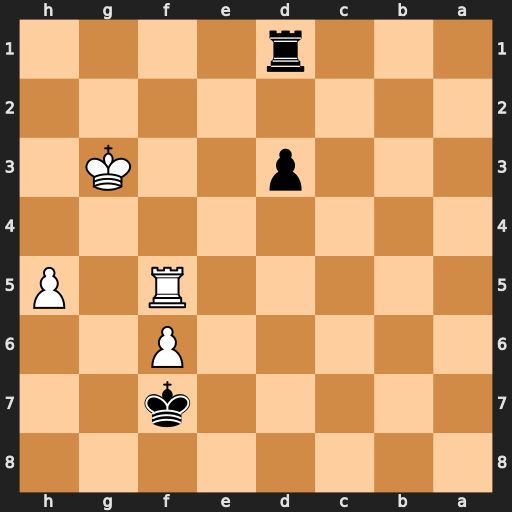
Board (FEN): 8/5k2/5P2/5R1P/8/3p2K1/8/3r4
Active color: b
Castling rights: -
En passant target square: -
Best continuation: d2 Rd5 Rg1+